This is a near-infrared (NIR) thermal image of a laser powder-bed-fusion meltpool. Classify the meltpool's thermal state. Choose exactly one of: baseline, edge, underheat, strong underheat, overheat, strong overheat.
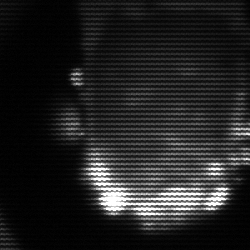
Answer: baseline